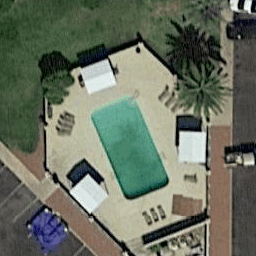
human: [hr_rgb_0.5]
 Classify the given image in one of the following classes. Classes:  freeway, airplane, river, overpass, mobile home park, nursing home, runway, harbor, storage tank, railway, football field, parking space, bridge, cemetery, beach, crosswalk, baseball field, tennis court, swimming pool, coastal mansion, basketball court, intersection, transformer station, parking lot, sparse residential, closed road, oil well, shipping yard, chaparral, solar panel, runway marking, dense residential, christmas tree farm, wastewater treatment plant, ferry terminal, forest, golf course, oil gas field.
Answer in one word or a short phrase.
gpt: swimming pool